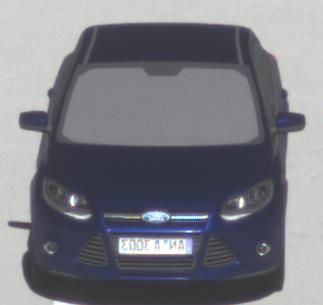
Make: Ford
Model: Focus 1.6 Ti-VCT
Detailed model: Focus (III)
Model produced from: 2011/09
Model produced until: 2014/09
Doors: 5
Color: blue
Road condition: dry road
Daytime: midday
Contrast: high contrast